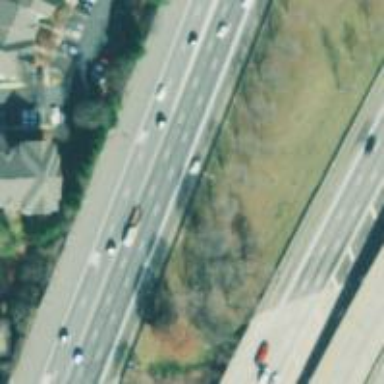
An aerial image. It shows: View of motorway.